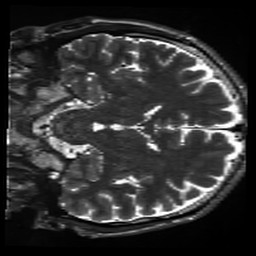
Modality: inplaneT2
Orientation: coronal
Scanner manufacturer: siemens
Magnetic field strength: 3 T
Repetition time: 11 s
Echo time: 0.059 s